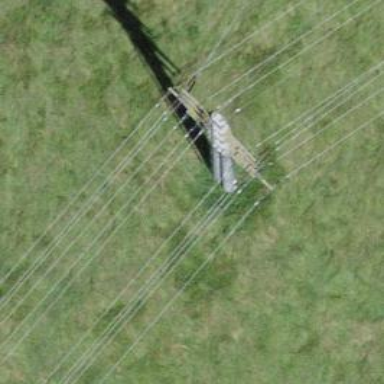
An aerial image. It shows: Power line in the image.